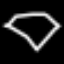
Label: diamond